Field crop: maize
Growth stage: 2
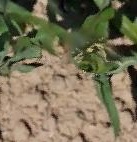
Species: maize